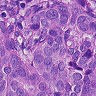
Metastatic tissue present: yes